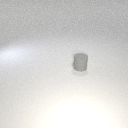
small gray rubber cylinder